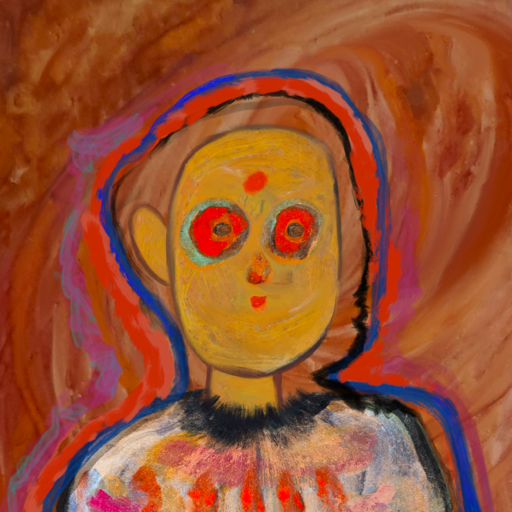
Background: Pious_Lady, Head And Neck Front: After_Raid, Face Front: Sisters, Bust: Childish, Hair Front: Experience, Head Accessory: Blank, Second Necklace: Blank, Necklace: Blank, Baby: Blank